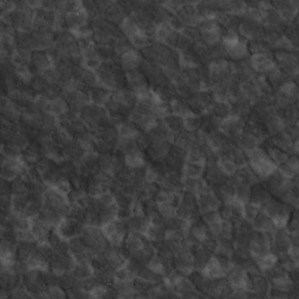
Label: non_frost